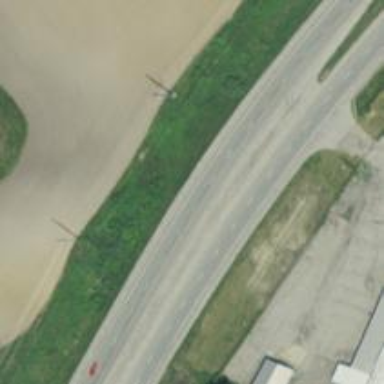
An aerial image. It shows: Abandoned road.